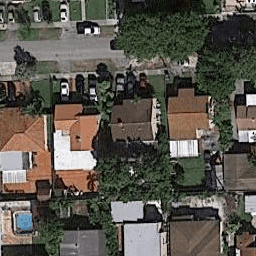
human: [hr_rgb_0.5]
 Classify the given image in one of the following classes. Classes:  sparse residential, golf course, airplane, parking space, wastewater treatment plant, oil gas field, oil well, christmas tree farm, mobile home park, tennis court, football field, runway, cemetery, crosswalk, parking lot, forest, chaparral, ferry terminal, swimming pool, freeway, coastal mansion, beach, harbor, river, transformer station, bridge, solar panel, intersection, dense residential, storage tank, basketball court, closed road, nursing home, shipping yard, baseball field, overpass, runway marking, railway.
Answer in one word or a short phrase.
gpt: dense residential